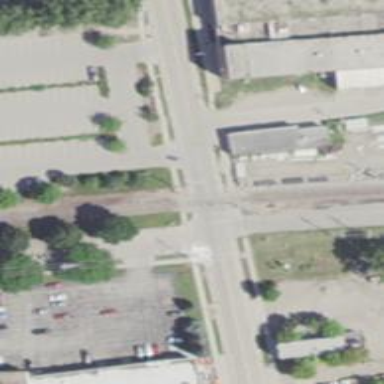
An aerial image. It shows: Railway crossing.